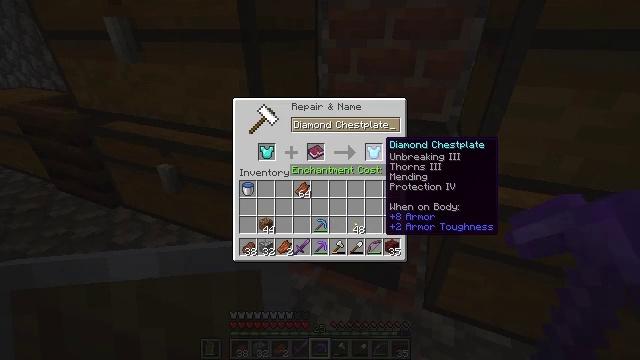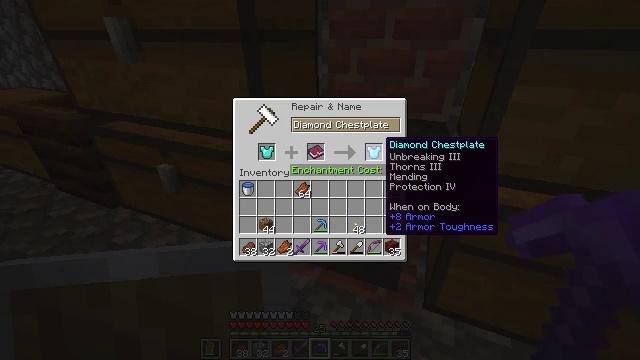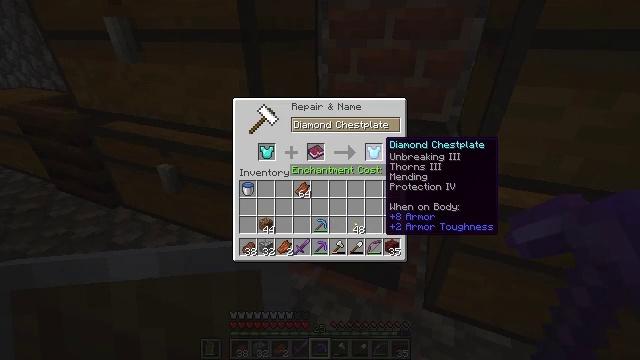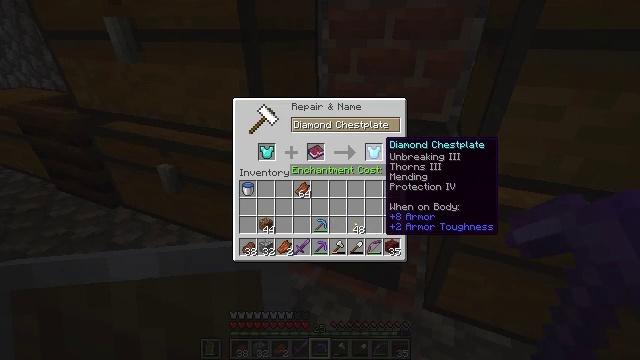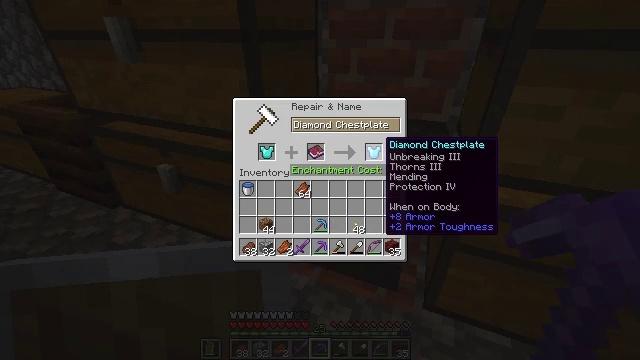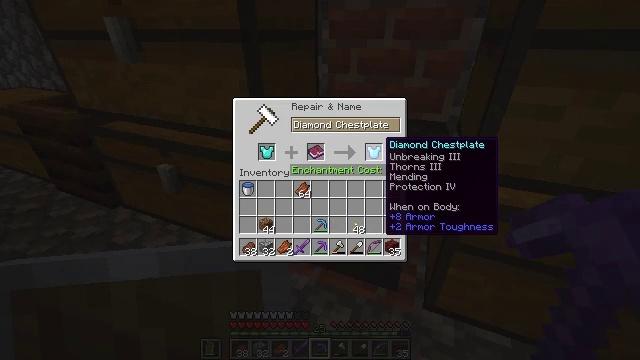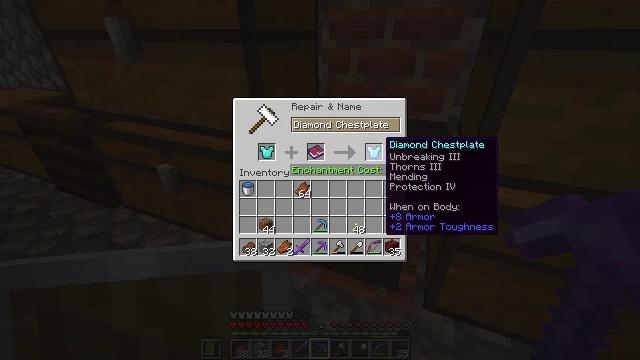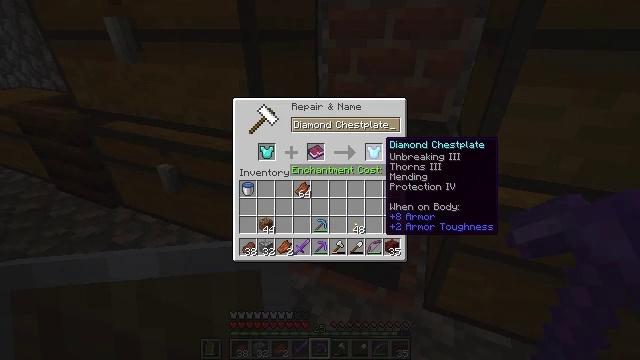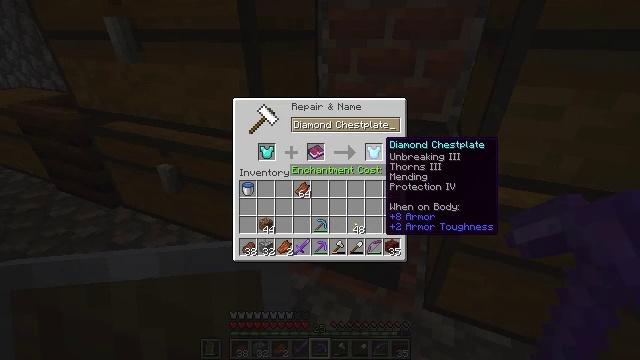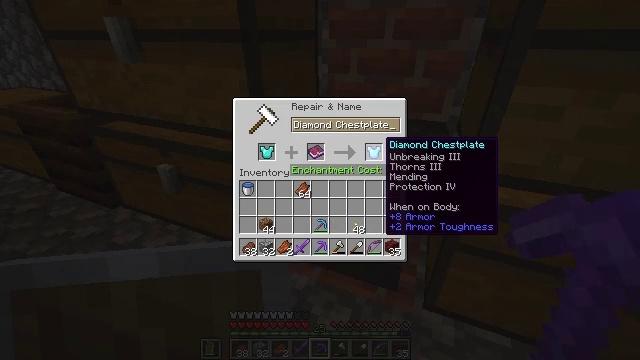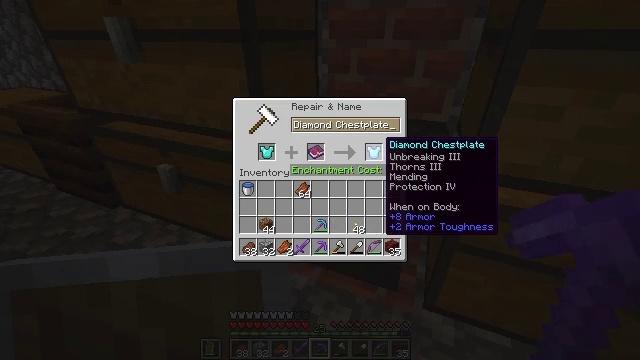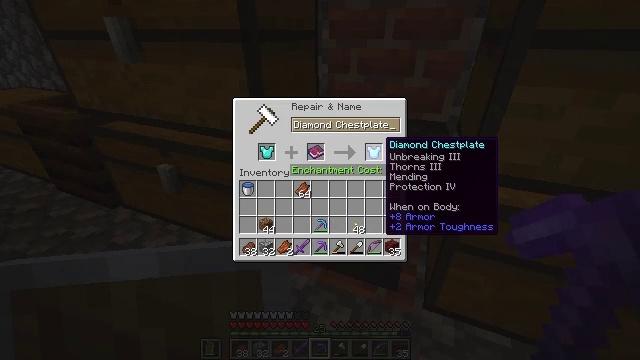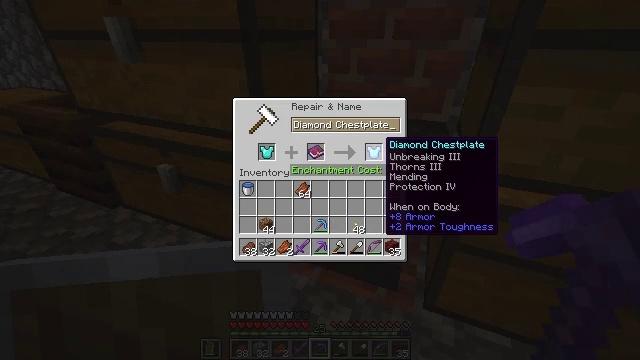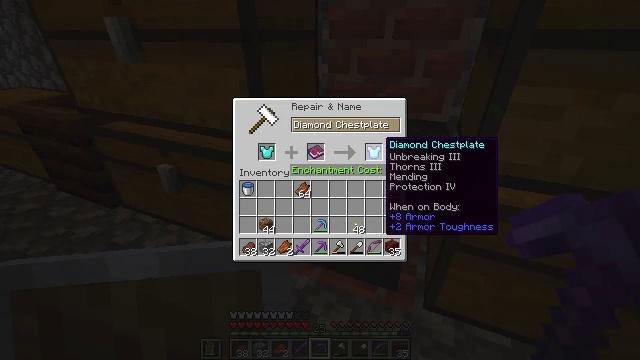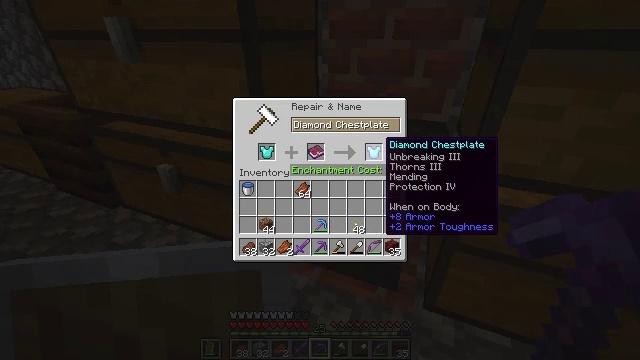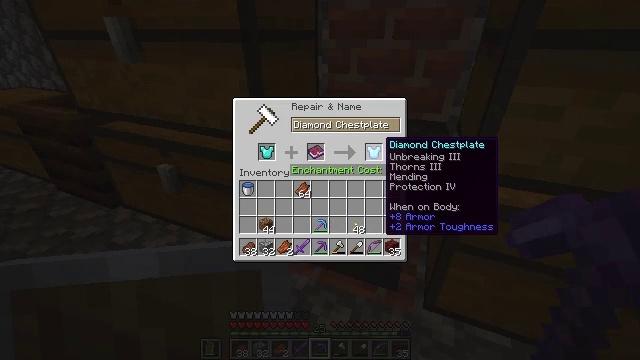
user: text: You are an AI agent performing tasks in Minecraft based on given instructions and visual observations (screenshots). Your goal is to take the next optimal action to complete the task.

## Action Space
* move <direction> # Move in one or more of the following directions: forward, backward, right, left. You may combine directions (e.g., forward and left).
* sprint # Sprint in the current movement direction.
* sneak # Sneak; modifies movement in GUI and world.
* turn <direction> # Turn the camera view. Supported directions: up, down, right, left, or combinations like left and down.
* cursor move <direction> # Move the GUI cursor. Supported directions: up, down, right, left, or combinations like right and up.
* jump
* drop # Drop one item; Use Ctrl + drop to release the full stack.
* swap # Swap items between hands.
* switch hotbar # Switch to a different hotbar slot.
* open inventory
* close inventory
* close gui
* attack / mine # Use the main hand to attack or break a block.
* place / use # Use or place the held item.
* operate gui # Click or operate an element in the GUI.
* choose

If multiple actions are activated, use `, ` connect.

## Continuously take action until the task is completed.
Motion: motion action
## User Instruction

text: Upgrade a diamond chestplate to a netherite chestplate using a smithing table.
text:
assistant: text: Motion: no_op
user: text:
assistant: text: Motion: no_op
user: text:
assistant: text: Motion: no_op
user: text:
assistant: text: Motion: no_op
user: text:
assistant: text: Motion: no_op
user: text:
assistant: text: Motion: no_op
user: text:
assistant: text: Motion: no_op
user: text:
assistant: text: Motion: no_op
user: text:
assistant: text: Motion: no_op
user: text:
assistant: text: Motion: no_op
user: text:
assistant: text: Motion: no_op
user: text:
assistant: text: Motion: no_op
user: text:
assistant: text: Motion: no_op
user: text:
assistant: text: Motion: no_op
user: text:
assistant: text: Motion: no_op
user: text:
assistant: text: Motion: no_op
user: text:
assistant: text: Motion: no_op
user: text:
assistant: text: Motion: no_op
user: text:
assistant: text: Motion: no_op
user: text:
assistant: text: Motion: no_op
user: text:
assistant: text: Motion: no_op
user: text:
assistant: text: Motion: no_op
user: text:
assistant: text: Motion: no_op
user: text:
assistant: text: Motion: no_op
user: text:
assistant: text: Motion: no_op
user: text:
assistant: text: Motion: no_op
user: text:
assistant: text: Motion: no_op
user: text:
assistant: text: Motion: no_op
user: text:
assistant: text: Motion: no_op
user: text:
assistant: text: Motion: no_op